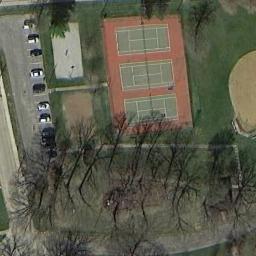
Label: tennis_court